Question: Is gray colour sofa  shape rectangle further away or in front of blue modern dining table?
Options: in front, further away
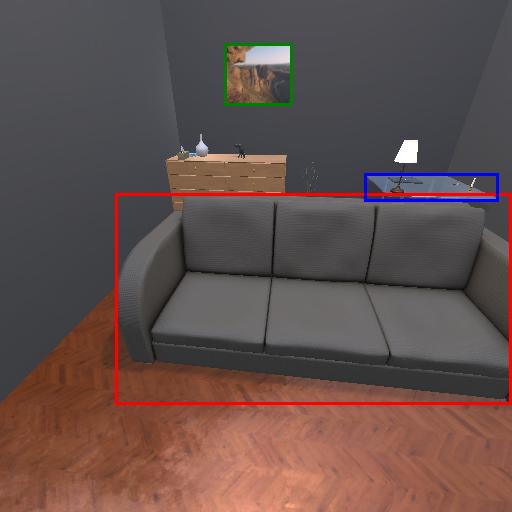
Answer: in front